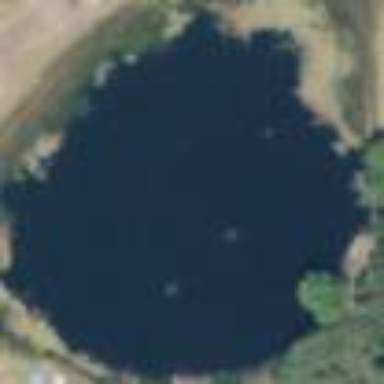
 classified as reservoir for water storage purposes."